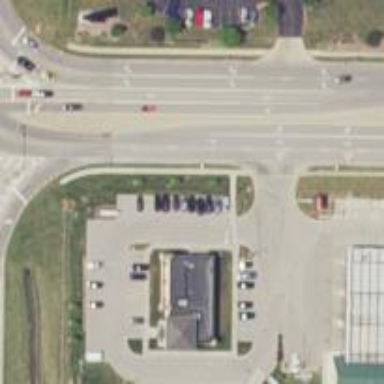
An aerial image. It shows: Solid stop line on the road.